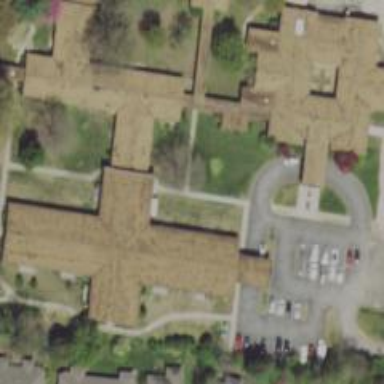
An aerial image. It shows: Nursing home.